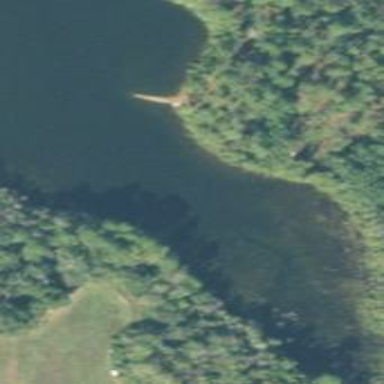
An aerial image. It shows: Reservoir of natural water.